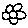
Label: flower